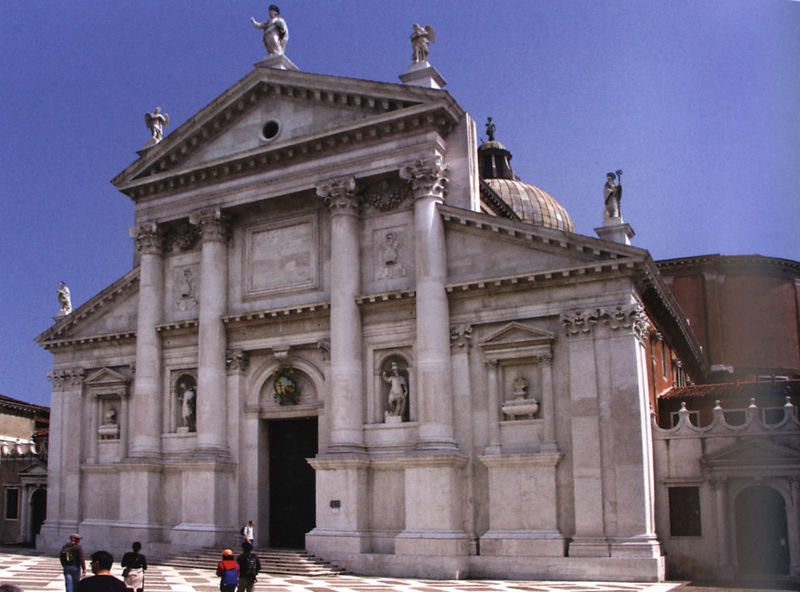
Titel: San Giorgio Maggiore
Künstler: Andrea Palladio
Standort: Venedig (EU - I - Venetien)
Schlagwörter: blau, himmel, weiß, dreieck, menschen, stadt, braun, marmor, schwarz, säule, säulen, tür, dach, gebäude, haus, rot, alt, architektur, stein, kirche, figur, renaissance, rund, statue, italien, venedig, modern, giebel, mauer, platz, pilaster, figuren, kuppel, treppe, treppen, stufen, kühle, foto, fotografie, eingang, antike, fliesen, kapitelle, rom, kapitell, fries, dreiecksgiebel, portal, wappen, zacken, skulpturen, statuen, grab, portikus, florenz, griechenland, tempel, rucksack, ror, nischen, santa, kriche, protal, geibel, touristen, menschne, papyrus, mor, tatue, padua, zkirche, #foto, fornt